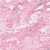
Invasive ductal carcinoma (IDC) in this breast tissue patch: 0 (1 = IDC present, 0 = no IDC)